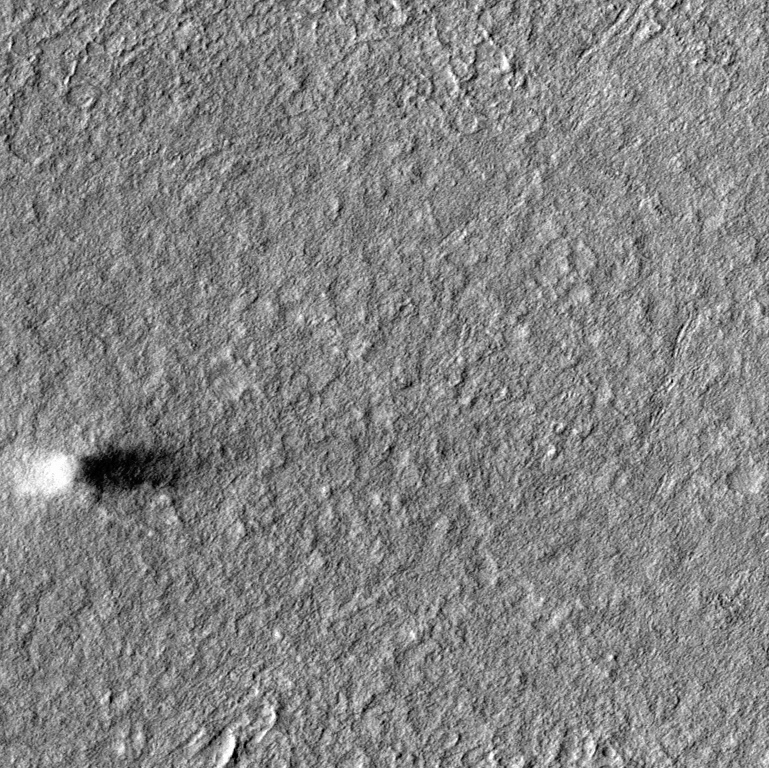
Label: dustdevil